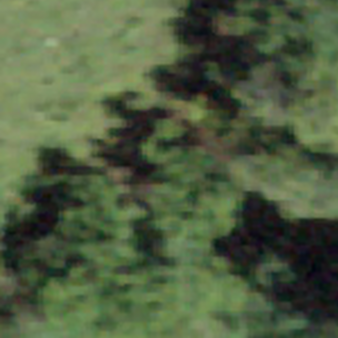
Label: other